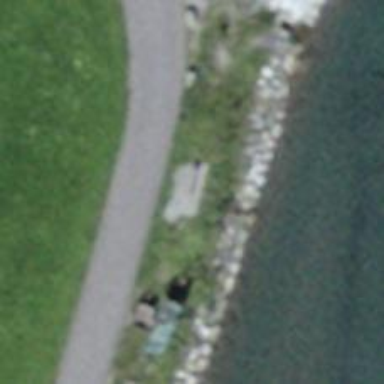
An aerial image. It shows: Bench.